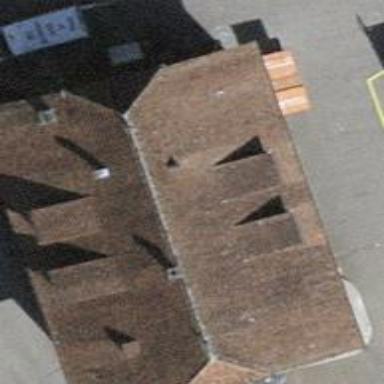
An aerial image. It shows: Restaurant.